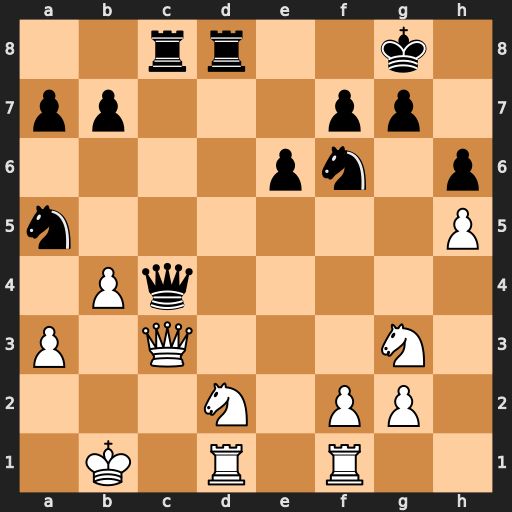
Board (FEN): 2rr2k1/pp3pp1/4pn1p/n6P/1Pq5/P1Q3N1/3N1PP1/1K1R1R2
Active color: w
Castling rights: -
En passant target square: -
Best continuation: Nxc4 Rxd1+ Rxd1